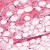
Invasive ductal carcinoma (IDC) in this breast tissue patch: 0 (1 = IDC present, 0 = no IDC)